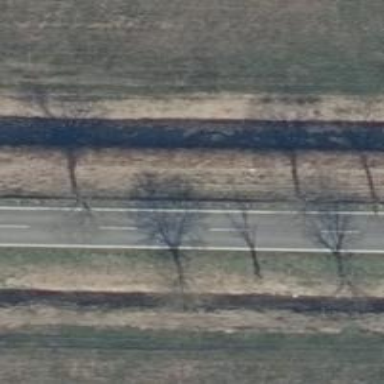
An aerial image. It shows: Row of broadleaved trees.